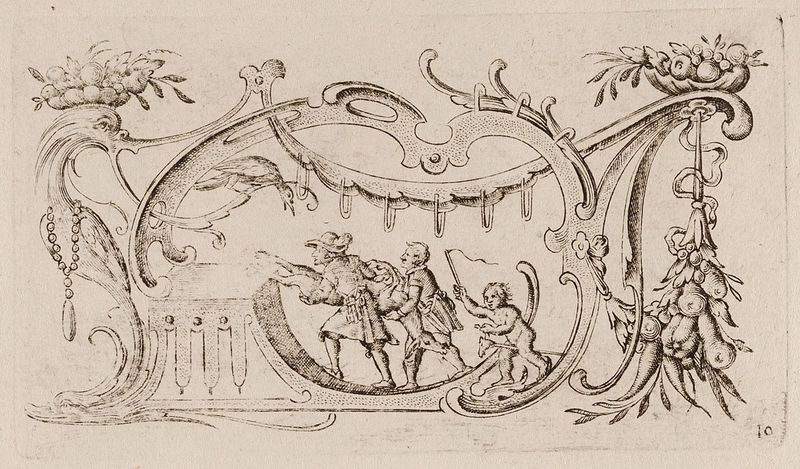
Titel: Groteske aus der Folge 'Neües Groteschgen-Büchlein'
Künstler: Johann Smisek
Standort: Hamburg
Institution: Museum für Kunst und Gewerbe Hamburg
Schlagwörter: vogel, hund, obst, tiere, ornament, schale, perlen, früchte, papier, kette, grafik, graphik, ornamente, fotografie, photographie, druckgraphik, druckgrafik, radierung, jagd, girlanden, beute, jäger, reh, putten, jagen, amoretten, groteske, tierornament, gerippt, reproduktionen, steckenpferd, blumengewinde, druckerzeugnisse, schweifwerk, rehwild, ornamentstich, vorlageblätter